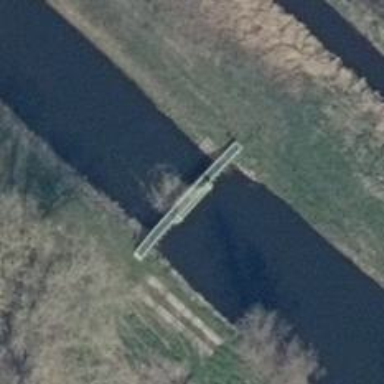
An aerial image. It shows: Weir in waterway.